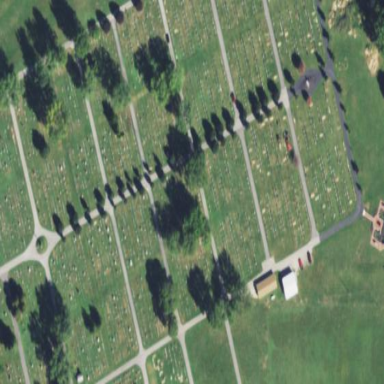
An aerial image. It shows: Cemetery.